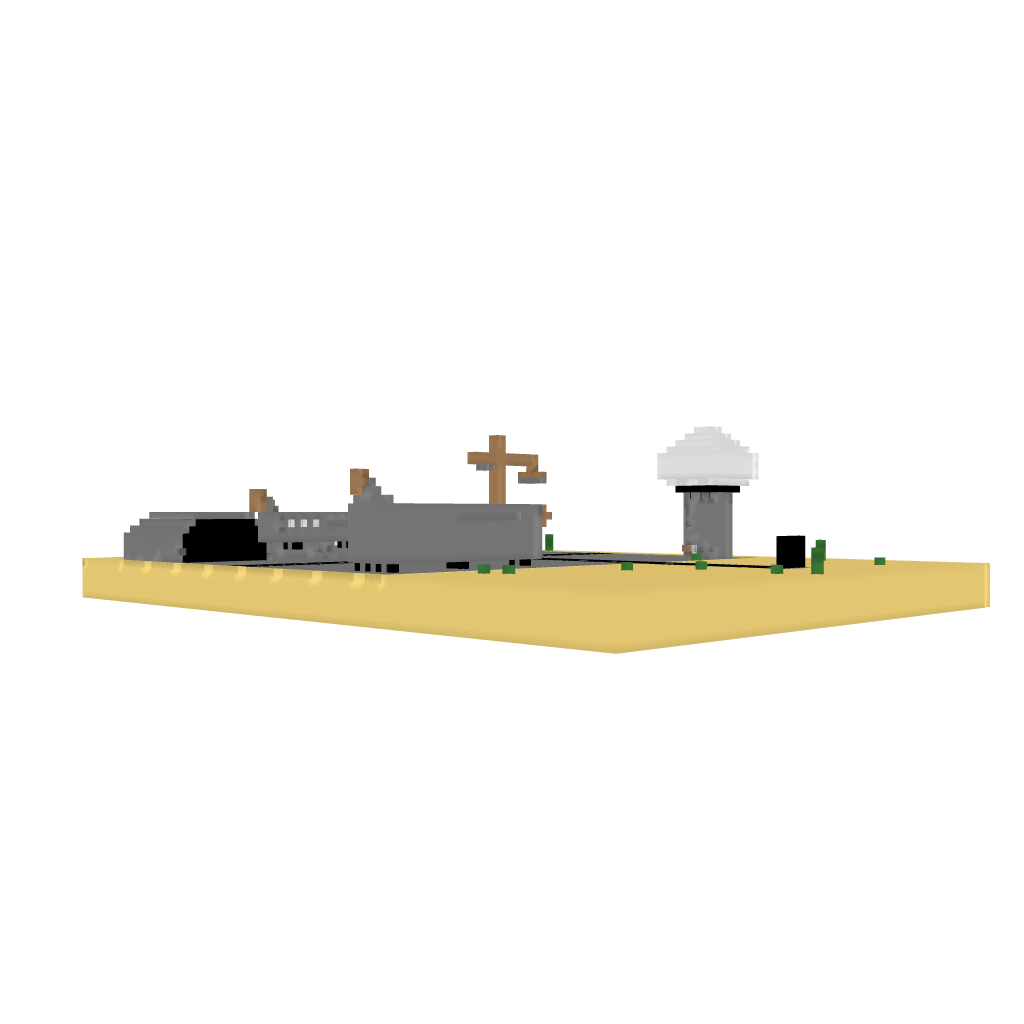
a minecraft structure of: Big Airfield with realistic planes and control tower Etc... bad low quality